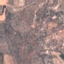
Land use / land cover: PermanentCrop